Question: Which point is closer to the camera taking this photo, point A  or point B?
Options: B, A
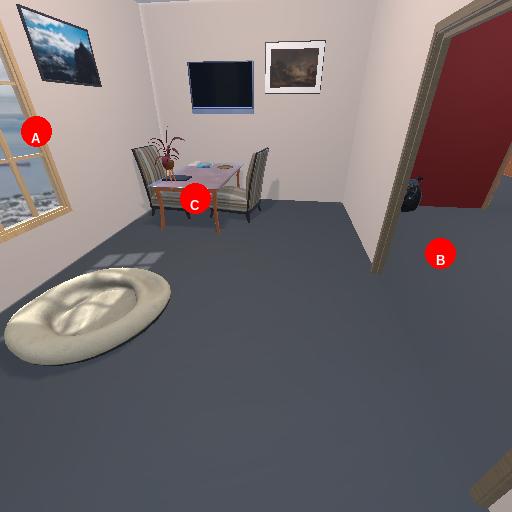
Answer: B